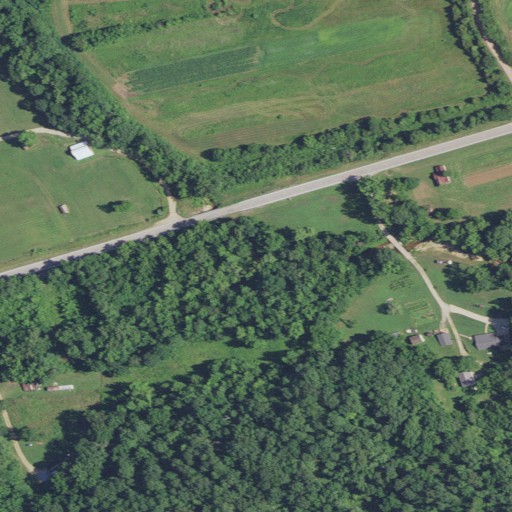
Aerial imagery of valley in Missouri named Thirtyone Hollow containing deciduous forest, pasture, low intensity development, and open development